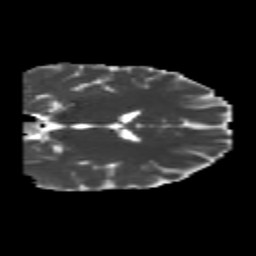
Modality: MD
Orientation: coronal
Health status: healthy
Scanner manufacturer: philips
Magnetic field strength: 3 T
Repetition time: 6.964 s
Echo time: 0.092 s